Field crop: maize
Growth stage: 2
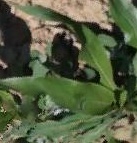
Species: maize